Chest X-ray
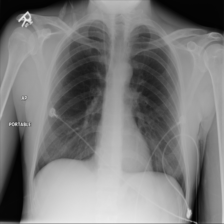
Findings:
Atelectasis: negative
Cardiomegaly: negative
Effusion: negative
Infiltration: negative
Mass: negative
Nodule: negative
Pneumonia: negative
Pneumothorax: negative
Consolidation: negative
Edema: negative
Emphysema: negative
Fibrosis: negative
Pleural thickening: negative
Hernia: negative